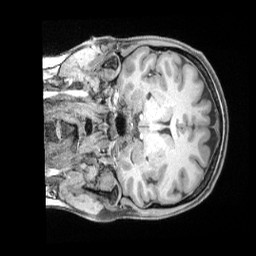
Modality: T1w
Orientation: coronal
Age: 35
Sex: female
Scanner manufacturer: siemens
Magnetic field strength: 3 T
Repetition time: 2 s
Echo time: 0.00211 s